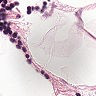
Metastatic tissue present: no